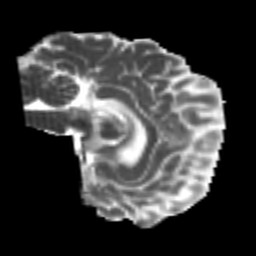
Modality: MD
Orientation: sagittal
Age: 24
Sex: male
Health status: healthy
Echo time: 0.074 s